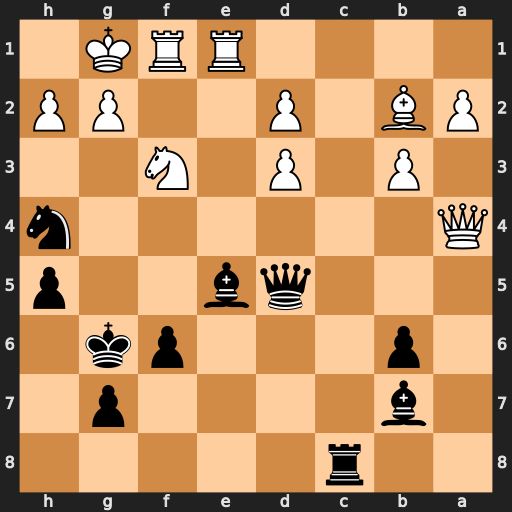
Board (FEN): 2r5/1b4p1/1p3pk1/3qb2p/Q6n/1P1P1N2/PB1P2PP/4RRK1
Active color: b
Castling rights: -
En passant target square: -
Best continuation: Nxf3+ Rxf3 Bxb2